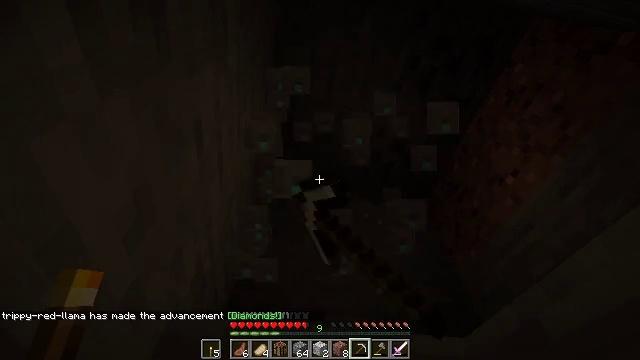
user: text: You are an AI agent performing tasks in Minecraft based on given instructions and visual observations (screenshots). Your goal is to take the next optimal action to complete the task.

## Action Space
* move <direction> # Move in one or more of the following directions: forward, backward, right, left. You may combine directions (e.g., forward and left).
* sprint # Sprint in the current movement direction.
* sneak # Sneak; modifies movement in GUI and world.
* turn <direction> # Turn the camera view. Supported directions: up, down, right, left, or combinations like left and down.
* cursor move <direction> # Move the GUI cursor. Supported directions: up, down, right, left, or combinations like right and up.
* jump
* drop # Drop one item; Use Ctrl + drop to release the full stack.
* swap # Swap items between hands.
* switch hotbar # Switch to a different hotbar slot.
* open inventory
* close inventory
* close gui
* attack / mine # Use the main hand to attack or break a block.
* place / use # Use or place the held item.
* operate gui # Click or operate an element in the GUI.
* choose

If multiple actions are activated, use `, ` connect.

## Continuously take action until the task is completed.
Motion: motion action
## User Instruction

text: Mine the diamond ore underground.
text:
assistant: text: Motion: attack / mine